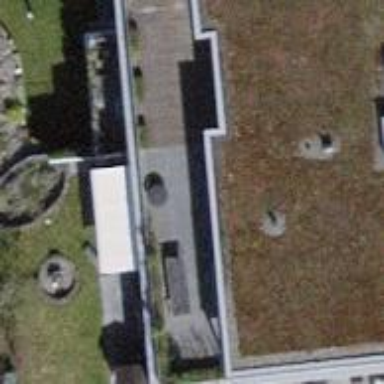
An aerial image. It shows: Building with tile roof.